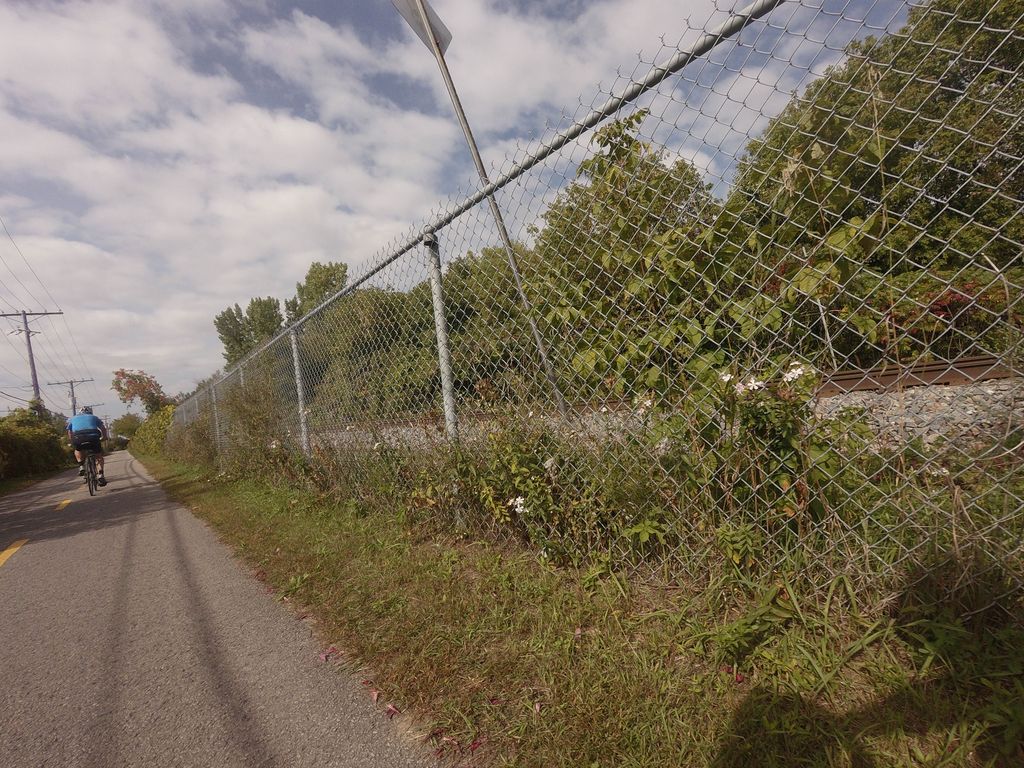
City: montreal